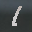
Label: 1